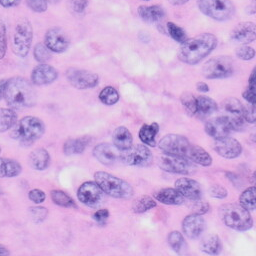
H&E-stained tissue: Skin